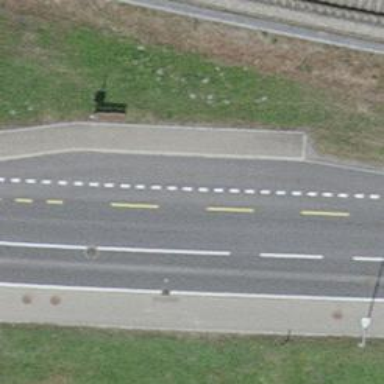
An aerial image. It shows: Bus stop with platform for public transport.